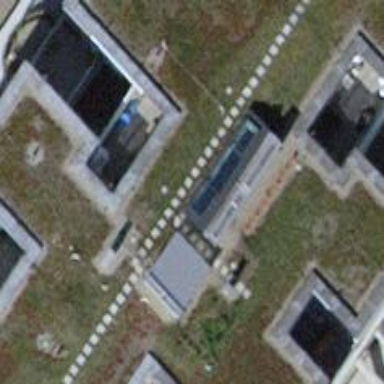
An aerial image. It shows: Kindergarten.